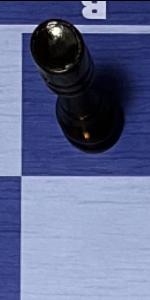
Label: Empty